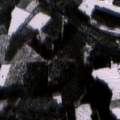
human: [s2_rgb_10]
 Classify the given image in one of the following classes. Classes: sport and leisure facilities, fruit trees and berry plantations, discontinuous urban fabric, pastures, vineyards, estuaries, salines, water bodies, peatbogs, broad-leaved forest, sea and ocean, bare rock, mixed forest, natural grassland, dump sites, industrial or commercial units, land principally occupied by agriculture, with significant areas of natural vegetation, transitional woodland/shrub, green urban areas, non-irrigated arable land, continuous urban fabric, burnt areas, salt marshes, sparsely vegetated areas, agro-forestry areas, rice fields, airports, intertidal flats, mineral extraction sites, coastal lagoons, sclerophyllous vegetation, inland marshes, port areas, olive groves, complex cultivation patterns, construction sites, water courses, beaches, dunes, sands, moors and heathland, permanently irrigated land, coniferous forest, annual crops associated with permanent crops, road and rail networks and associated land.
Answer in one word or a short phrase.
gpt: land principally occupied by agriculture, with significant areas of natural vegetation, coniferous forest, transitional woodland/shrub